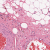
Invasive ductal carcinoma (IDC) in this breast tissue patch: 0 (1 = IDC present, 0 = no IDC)